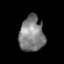
Tissue: prostate
Cell type: T cells
Senescence score: 0.2305
Nuclear area (px): 852
Mean DAPI intensity: 128.296